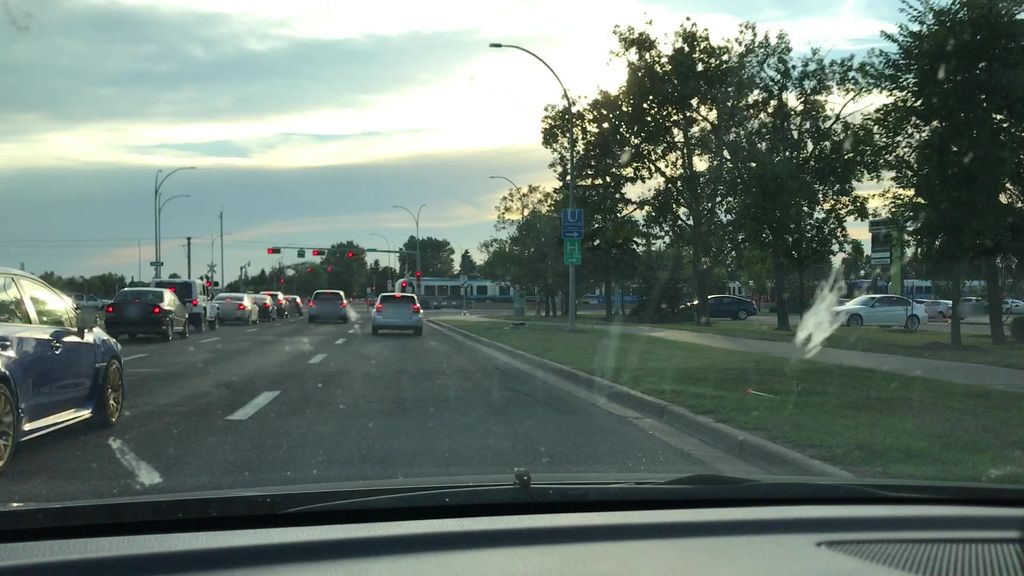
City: edmonton